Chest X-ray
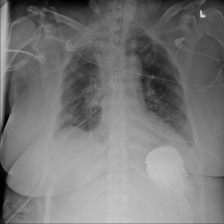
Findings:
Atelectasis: negative
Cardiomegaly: positive
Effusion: positive
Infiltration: negative
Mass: negative
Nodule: negative
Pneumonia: negative
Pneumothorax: negative
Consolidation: negative
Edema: negative
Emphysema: negative
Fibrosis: negative
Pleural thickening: negative
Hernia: negative